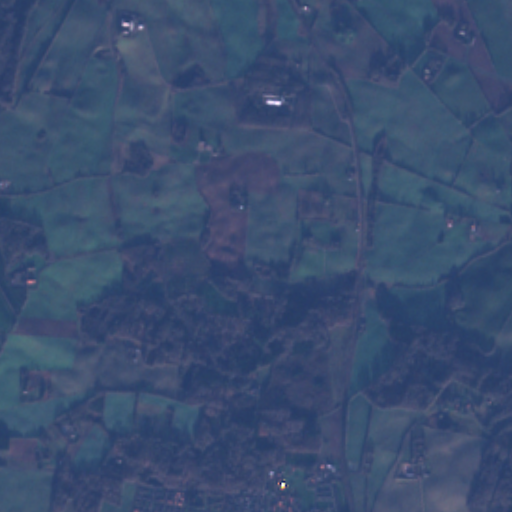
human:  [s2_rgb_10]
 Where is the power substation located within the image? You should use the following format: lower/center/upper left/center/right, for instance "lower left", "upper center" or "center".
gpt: The power substation is located in the lower center of the image.
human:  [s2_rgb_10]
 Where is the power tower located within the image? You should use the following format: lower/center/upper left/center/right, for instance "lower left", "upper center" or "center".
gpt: The power tower is located in the lower right of the image.
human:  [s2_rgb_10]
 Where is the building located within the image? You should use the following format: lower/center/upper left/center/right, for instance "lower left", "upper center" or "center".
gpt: There is no building in the image.